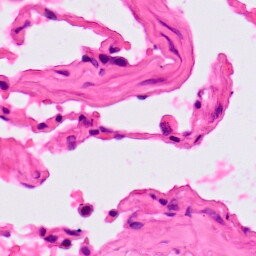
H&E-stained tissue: Lung